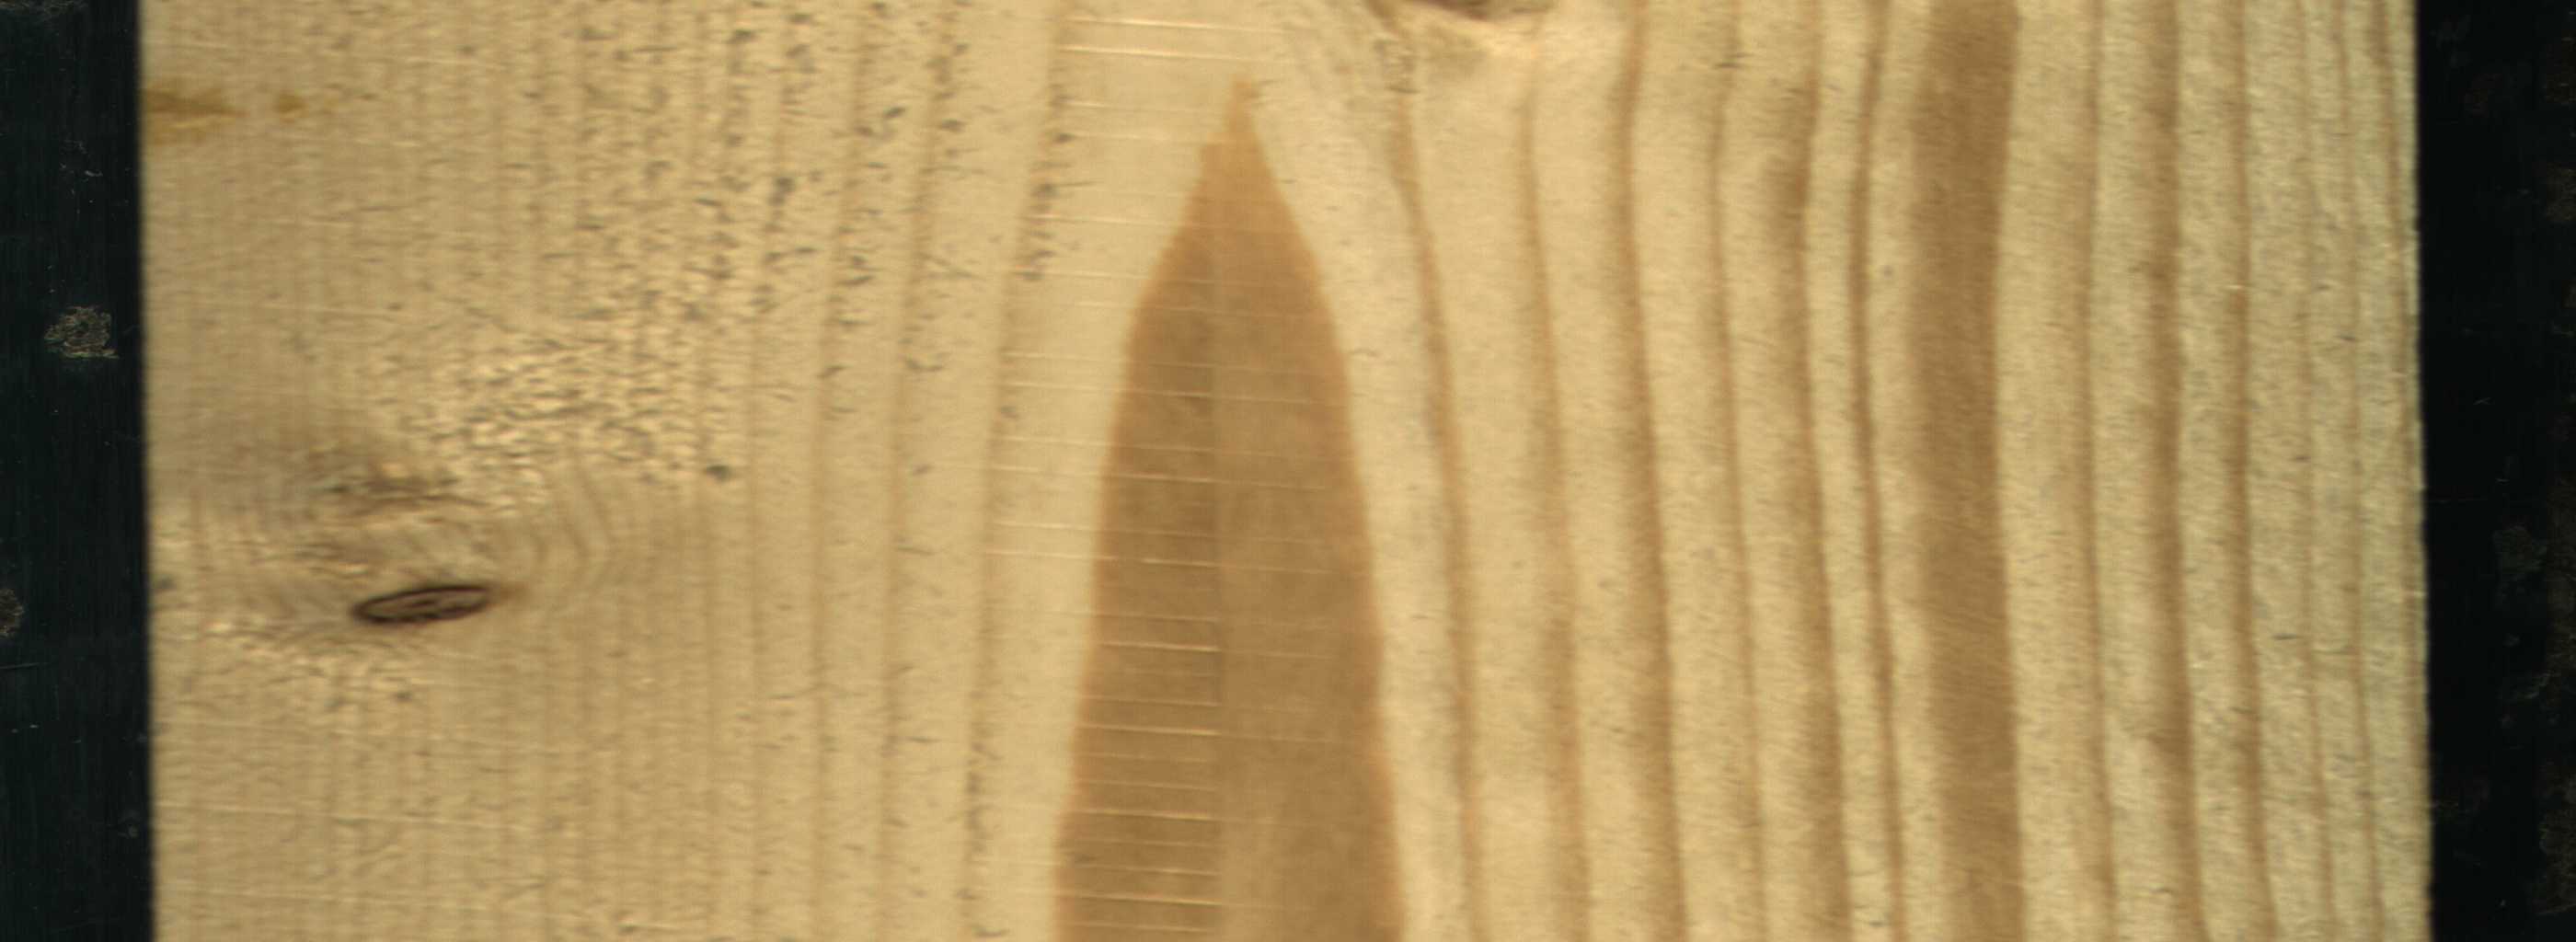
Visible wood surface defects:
Quartzity
Dead_Knot